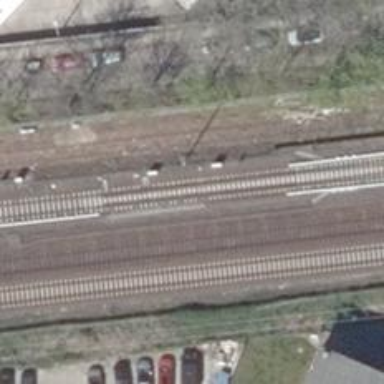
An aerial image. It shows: Light rail electrified railway.